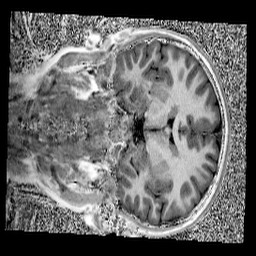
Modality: UNIT1
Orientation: coronal
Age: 10
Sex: male
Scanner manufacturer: siemens
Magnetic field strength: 3 T
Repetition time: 4 s
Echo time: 0.00303 s